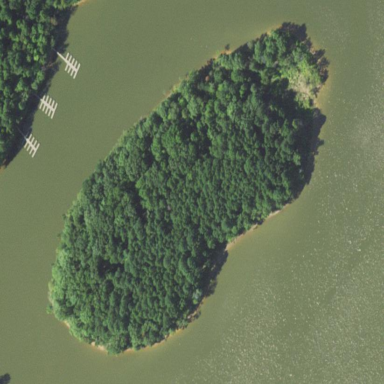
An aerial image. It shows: Island covered with woodland.